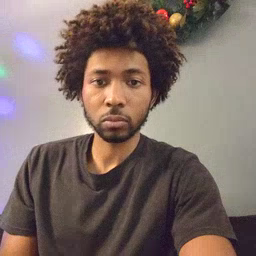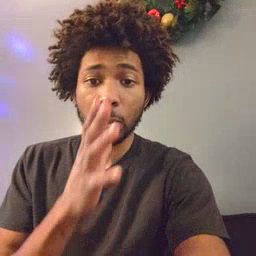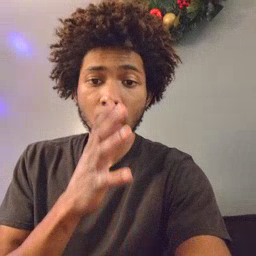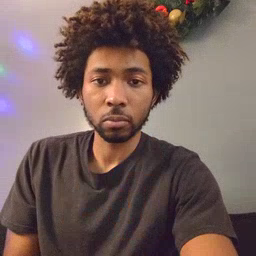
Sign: mom